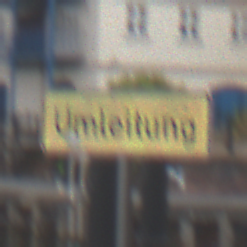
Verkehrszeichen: Umleitungsankuendigung
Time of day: MorningAfternoon
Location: Outdoor (Urban)
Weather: Overcast
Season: NotSpecified
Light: Natural